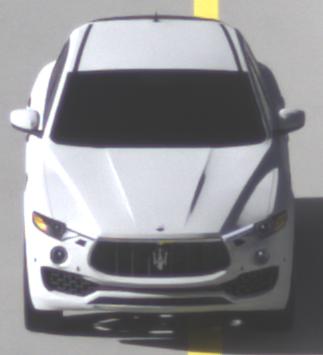
Make: Maserati
Model: Levante GT Hybrid
Detailed model: Levante
Model produced from: 2021/07
Model produced until: 2022/10
Doors: 4
Color: white
Road condition: dry road
Daytime: morning or afternoon
Contrast: high contrast